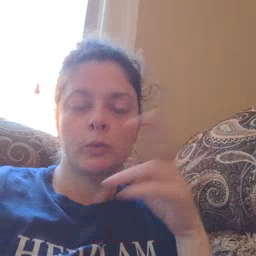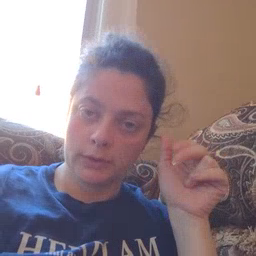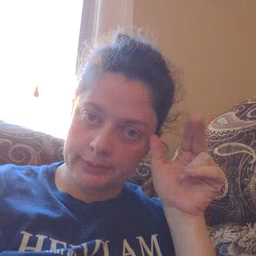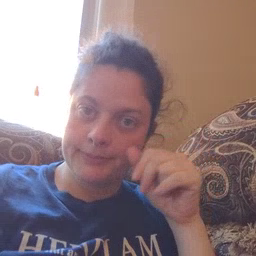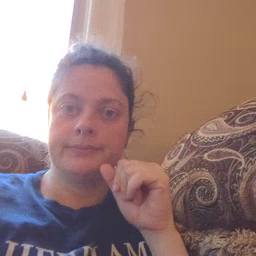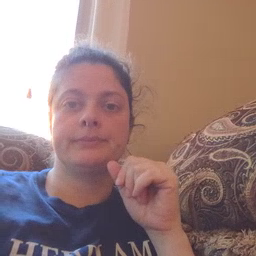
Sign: horse